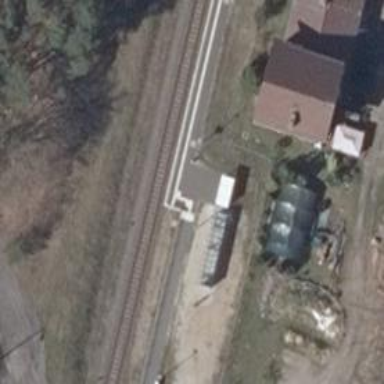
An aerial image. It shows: Public transport station located at railway halt.